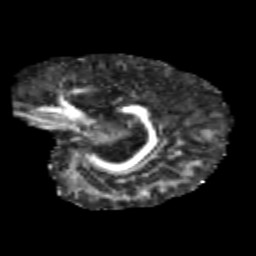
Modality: FA
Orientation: sagittal
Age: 11
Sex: male
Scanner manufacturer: siemens
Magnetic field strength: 3 T
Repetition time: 3.8 s
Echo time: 0.07 s